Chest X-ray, AP view. Patient: 37 years old, sex M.
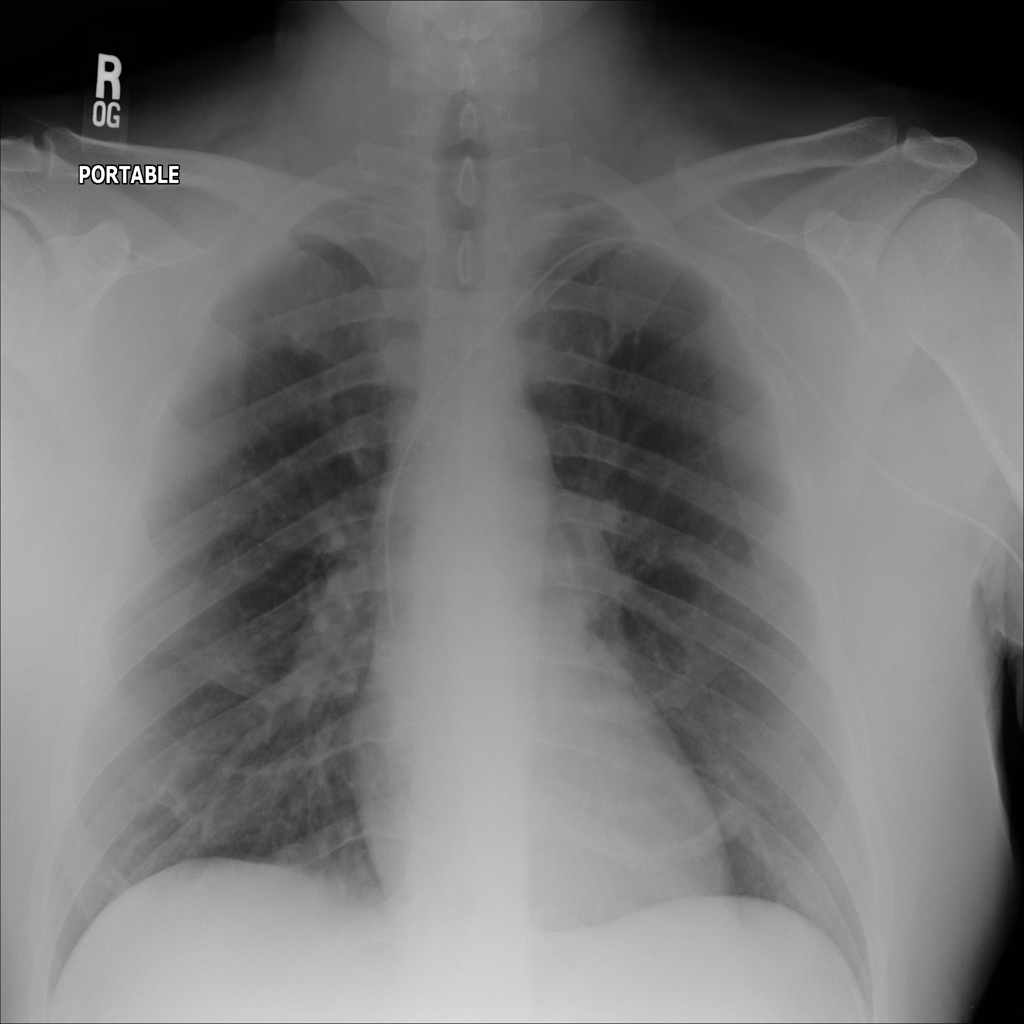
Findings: No Finding